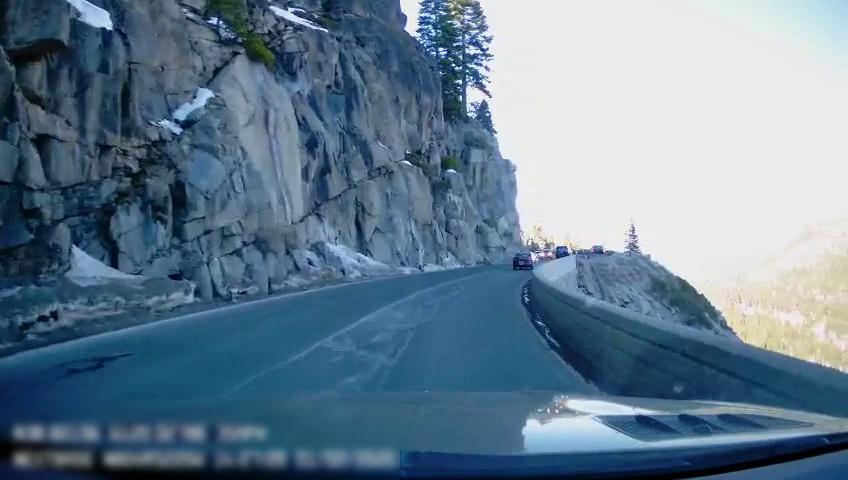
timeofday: Day
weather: Sunny
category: Drivable Space
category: Vehicles | SUV
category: Vehicles | Car
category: Vehicles | Truck
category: Lanes | Opposite Lane
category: Lanes | Current Lane
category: Lanes | Opposite Lane
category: Lanes | Current Lane